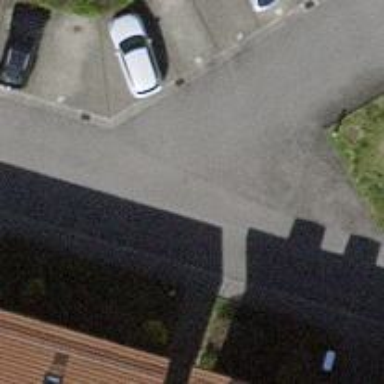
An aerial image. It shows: Living street.